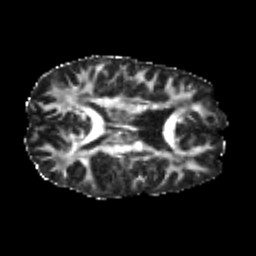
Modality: FA
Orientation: axial
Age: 20
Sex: male
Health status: healthy
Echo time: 0.074 s